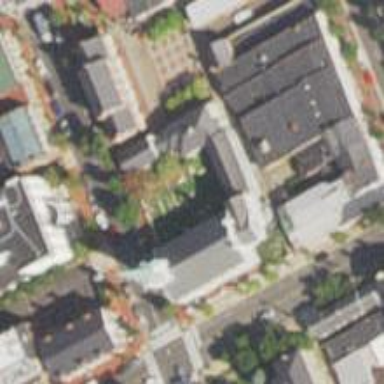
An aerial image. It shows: Building that is place of worship.